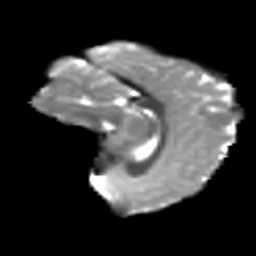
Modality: T2w
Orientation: sagittal
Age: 11
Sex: female
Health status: ill
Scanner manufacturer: ge
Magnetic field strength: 3 T
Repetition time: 6.752 s
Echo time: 0.079 s